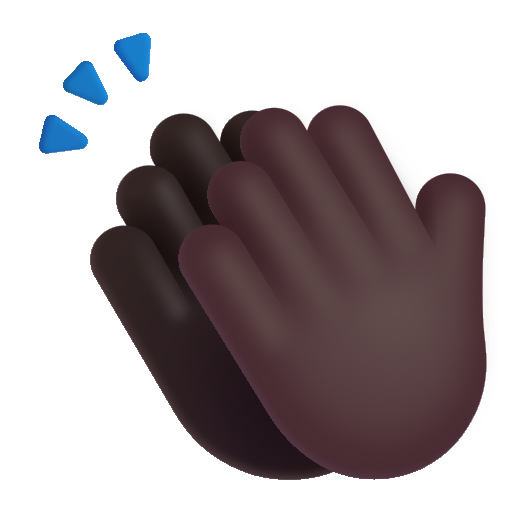
clapping hands color dark